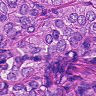
Metastatic tissue present: yes